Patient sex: M
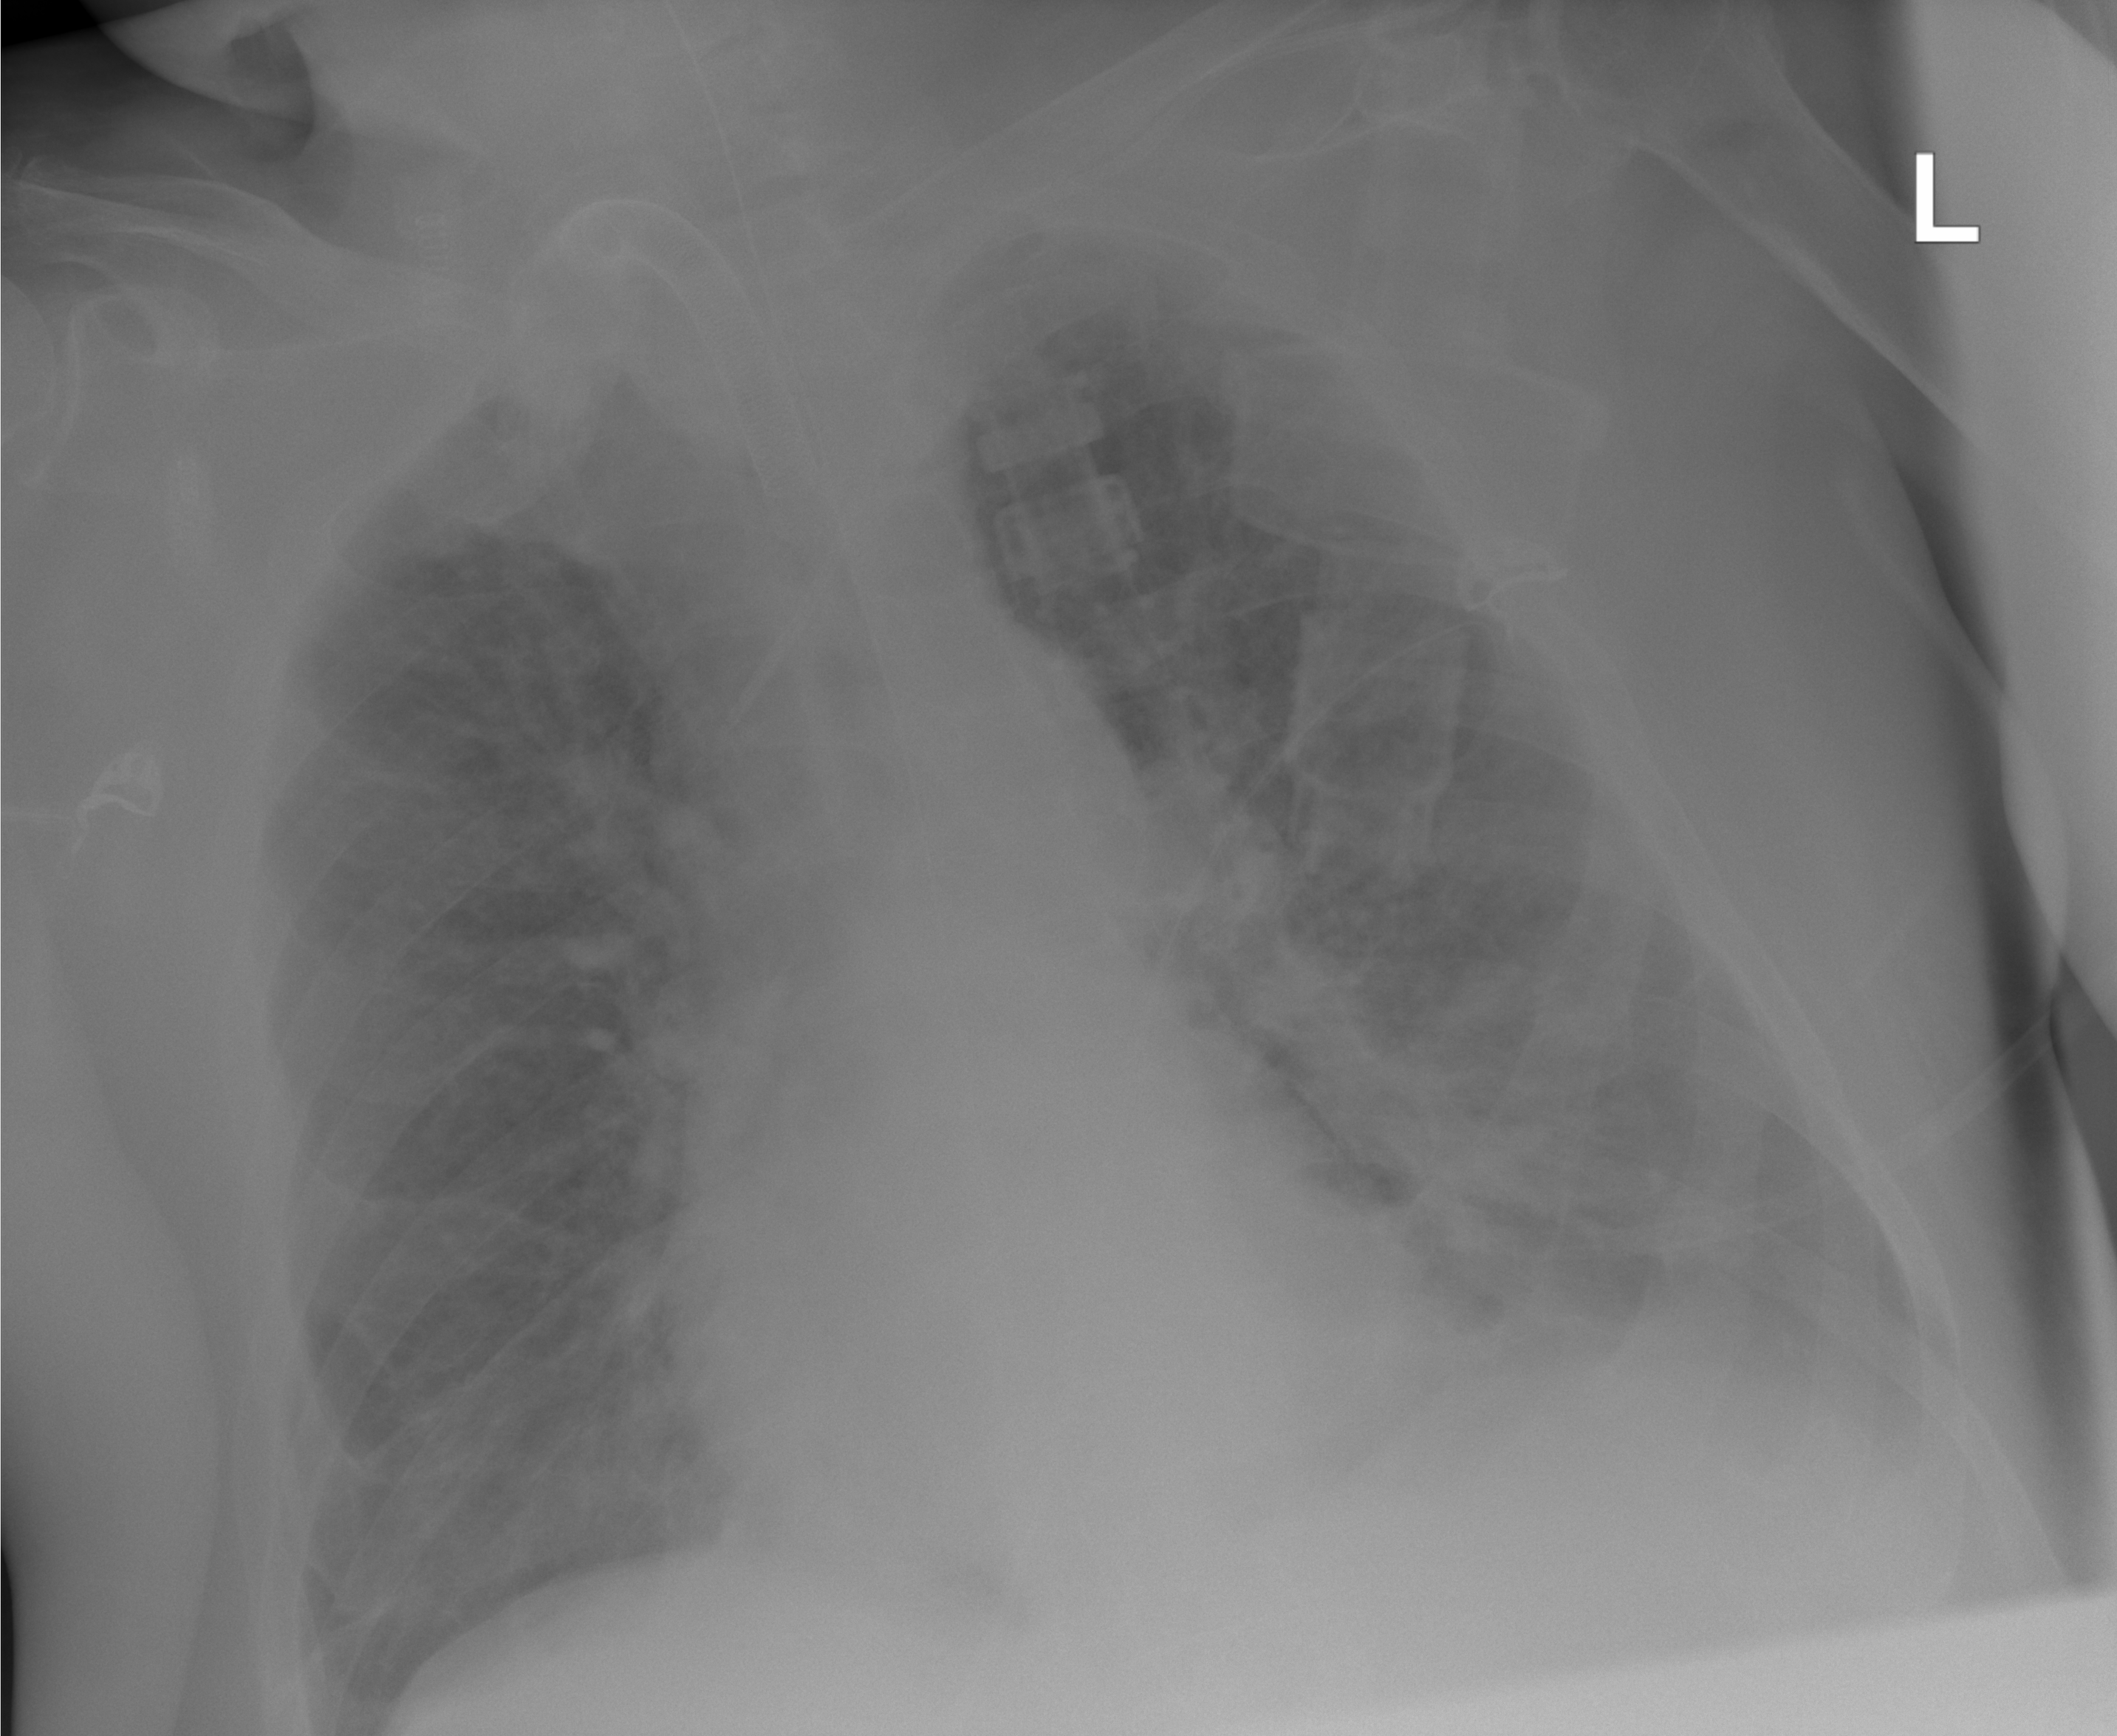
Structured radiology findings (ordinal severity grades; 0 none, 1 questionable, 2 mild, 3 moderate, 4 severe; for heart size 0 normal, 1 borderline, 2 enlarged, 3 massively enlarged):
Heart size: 0
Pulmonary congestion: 3
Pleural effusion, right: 0
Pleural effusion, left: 2
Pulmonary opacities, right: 3
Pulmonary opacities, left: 3
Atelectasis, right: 2
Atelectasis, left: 2